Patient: sex M, age 74
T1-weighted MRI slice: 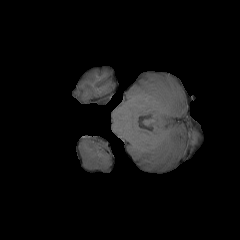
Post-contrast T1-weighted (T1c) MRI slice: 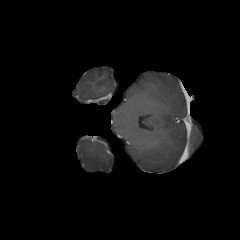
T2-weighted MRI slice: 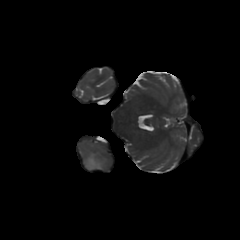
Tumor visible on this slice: yes
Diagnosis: Astrocytoma, IDH-wildtype
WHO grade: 3